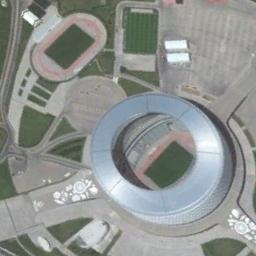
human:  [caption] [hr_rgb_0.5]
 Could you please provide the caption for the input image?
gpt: The stadium is on the bare land next to the grass .

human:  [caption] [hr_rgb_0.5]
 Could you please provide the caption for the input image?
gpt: This stadium has a row of silver signs on each side .

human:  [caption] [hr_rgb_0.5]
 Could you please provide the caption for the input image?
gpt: The circular stadium is built on a concrete floor next to a lawn .

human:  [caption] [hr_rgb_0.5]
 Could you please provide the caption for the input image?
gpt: The track is next to the stadium .

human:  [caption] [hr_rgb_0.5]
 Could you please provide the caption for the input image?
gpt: There are some green lawns beside the stadium with a blue roof .